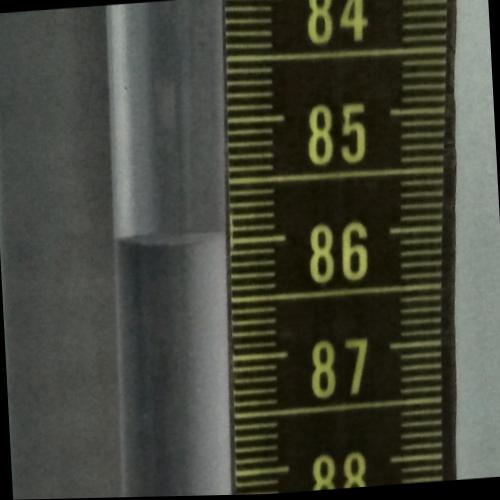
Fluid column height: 86.0 cm